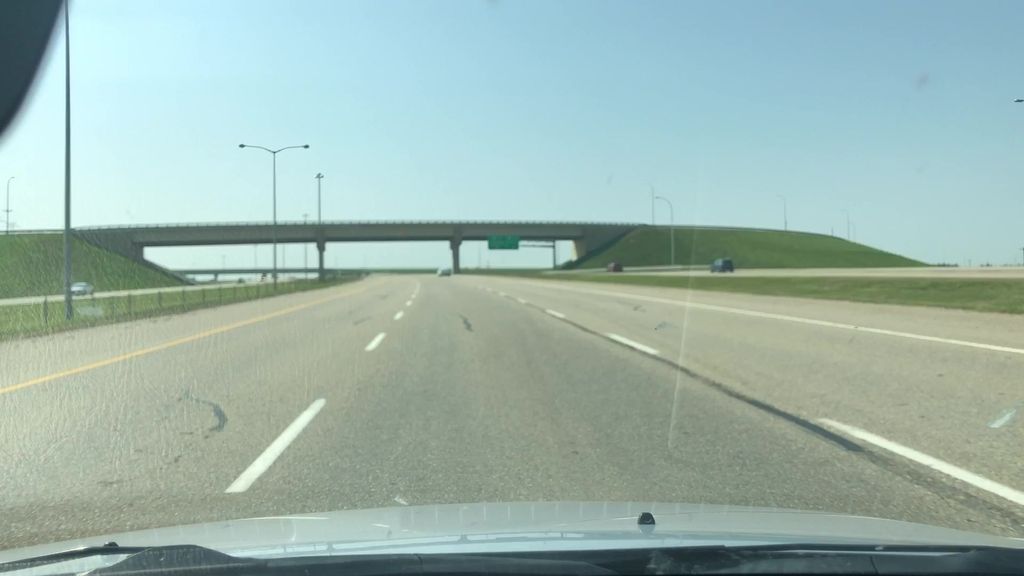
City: edmonton